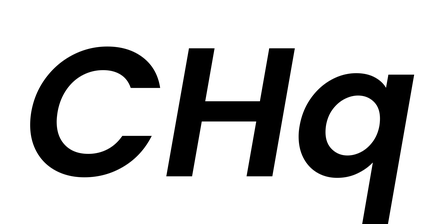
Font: Poppins-SemiBoldItalic